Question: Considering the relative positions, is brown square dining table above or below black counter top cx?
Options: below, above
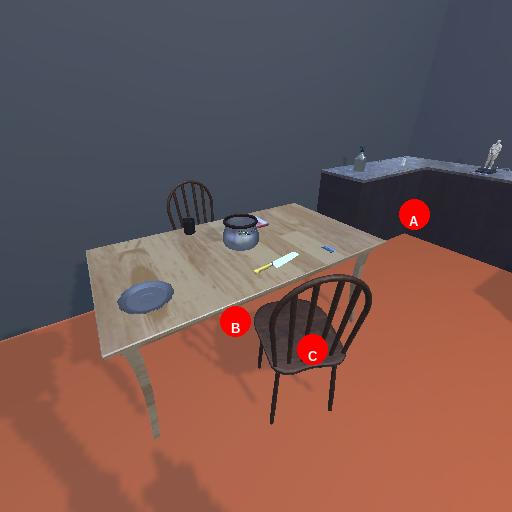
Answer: below